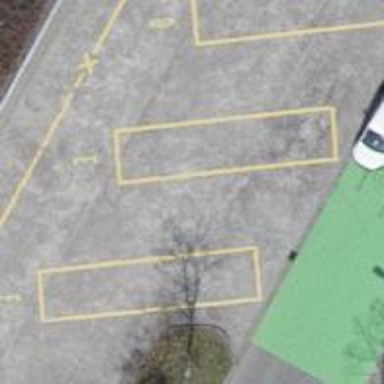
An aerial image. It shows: Bus stop equipped with public transport stop position.